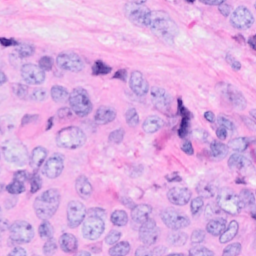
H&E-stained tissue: Breast